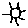
Label: sun